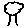
Label: tree